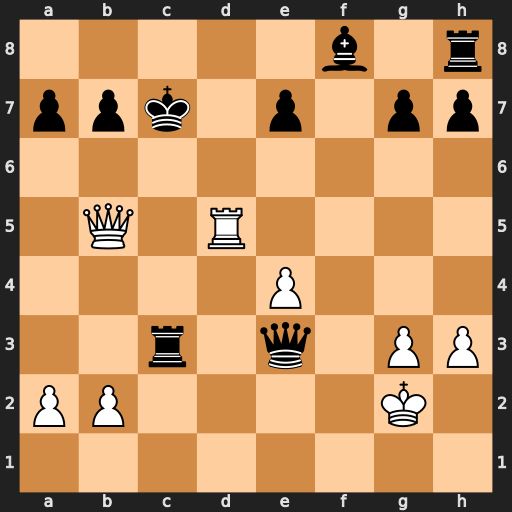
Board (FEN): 5b1r/ppk1p1pp/8/1Q1R4/4P3/2r1q1PP/PP4K1/8
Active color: w
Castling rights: -
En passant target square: -
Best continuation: Rd7+ Kc8 Qxb7#